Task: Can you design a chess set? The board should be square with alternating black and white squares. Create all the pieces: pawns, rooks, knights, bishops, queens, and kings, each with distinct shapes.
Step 2830:
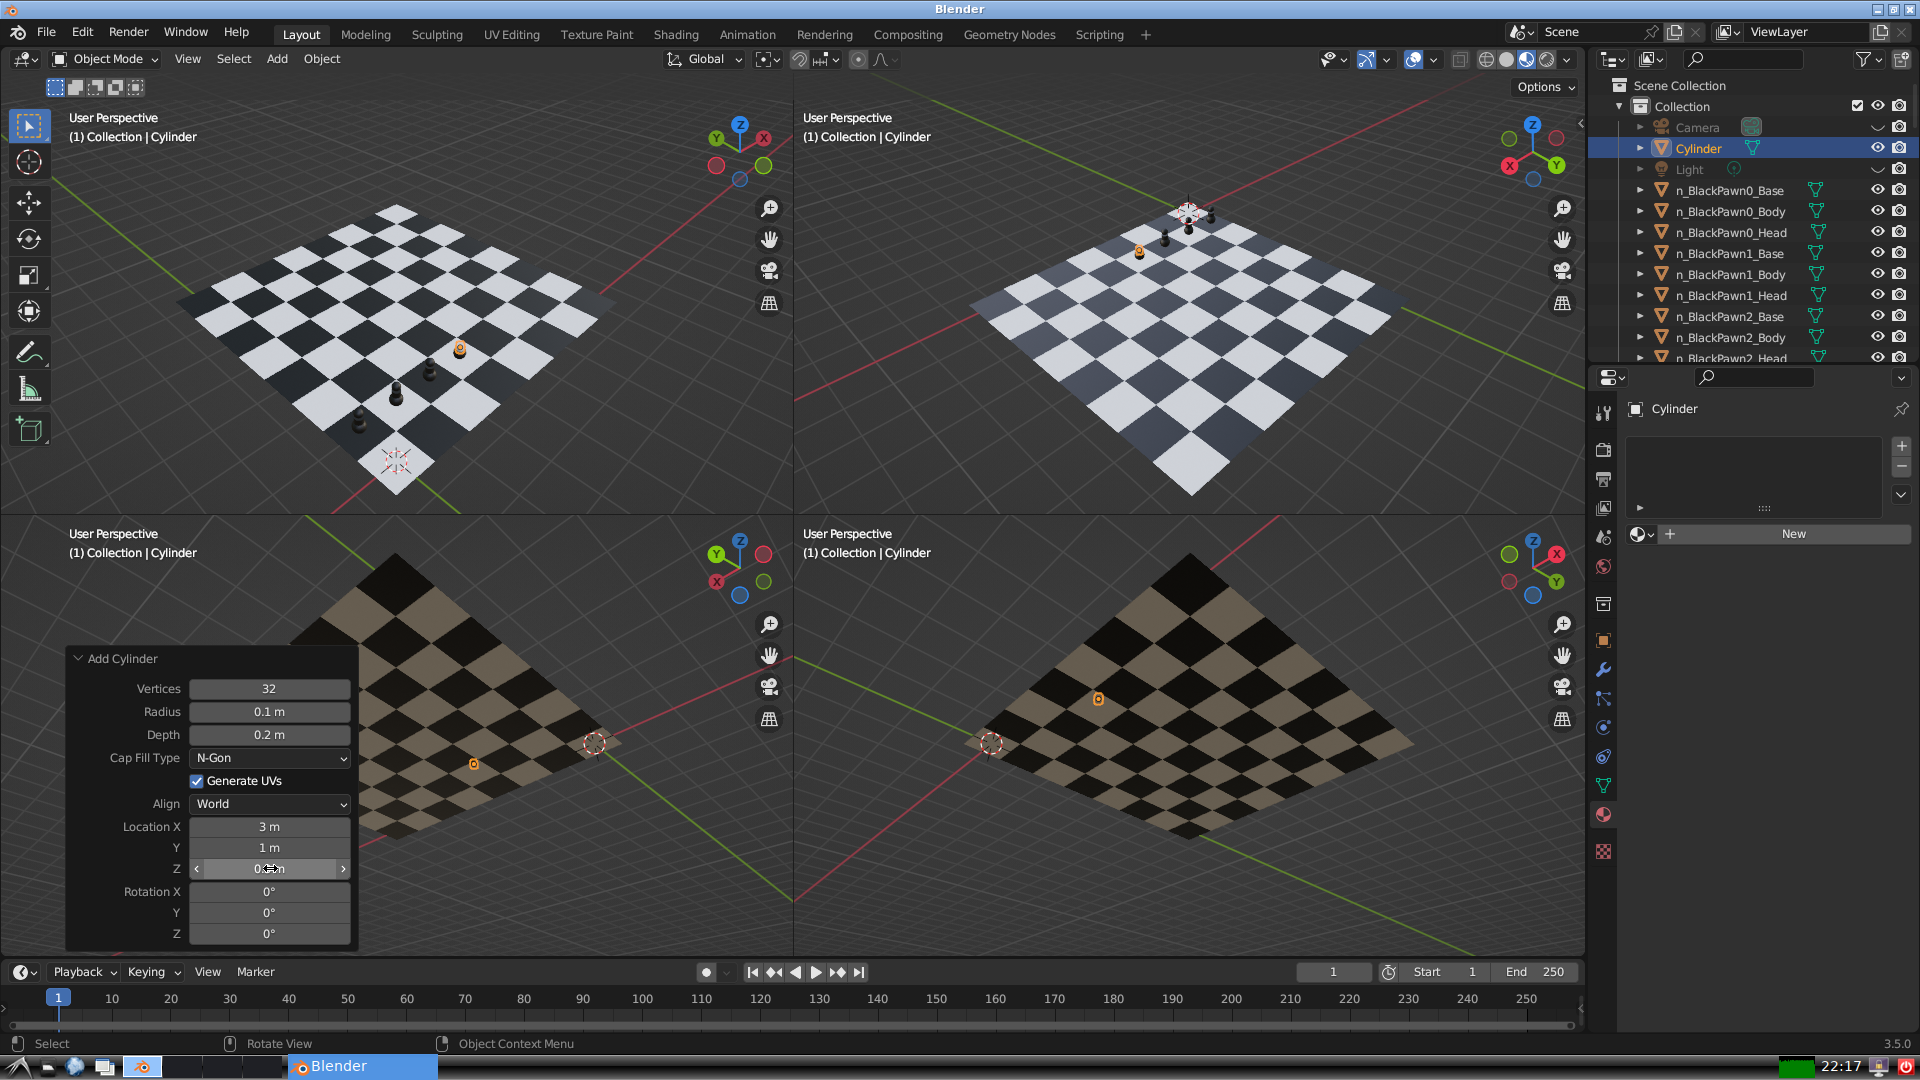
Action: {"mouse_move": [960, 540]}